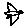
Label: bird